Question: I want to search data from table according to branch_id or date or in between dates.
What should be the Query in CakePHP.
'''
$branchId = $_GET['data']['BranchDailyReport']['branch_id'];
$from_date = $_GET['data']['BranchDailyReport']['from_date'];
$to_date = $_GET['data']['BranchDailyReport']['to_date'];
$condition = array('OR' => array('BranchDailyReport.branch_id =' => $branchId,
'BranchDailyReport.date <= ' => $from_date,
'BranchDailyReport.date >= ' => $to_date
)
);
'''

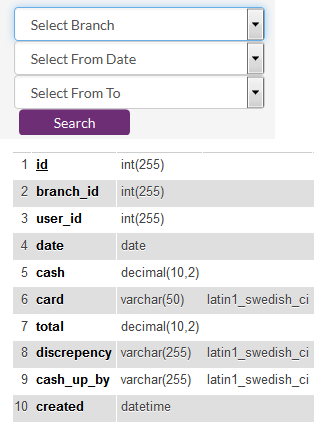
Answer: You should use the BETWEEN MySql operator
'''
$condition = array('OR' => array('BranchDailyReport.branch_id =' => $branchId,
'BranchDailyReport.date BETWEEN ? AND ? ' => array($from_date, $to_date)
)
);
'''